Question: I'm trying to get and update the data (float) with two decimal places, for example. I have a text-box which allows user to input float number, I use one directive to convert into 2 decimal places:
'''
<input type="text" ng-model="data" name="data" smart-float />
app.directive('smartFloat', function() {
return {
require: 'ngModel',
link: function(scope, elm, attrs, ctrl) {
ctrl.$parsers.unshift(function(viewValue) {
var FLOAT_REGEXP = /^\-?\d+(\.\d+)?$/;
if (FLOAT_REGEXP.test(viewValue)) {
ctrl.$setValidity('float', true);
return parseFloat(Math.round(viewValue * 100) / 100).toFixed(2);
} else {
ctrl.$setValidity('float', false);
return undefined;
}
});
}
};
});
'''
This directive works okay get 2 decimal places on the model, the thing is I want to update back into the text-box, when user click on 'check' button, example:
if user input '1.345' on the text-box, then click check button, the value '1.35' should update back to the text-box:

Is there any way around?
I tried to trigger '$digest' loop in 'checkFn' using '$scope.$digest()' but it does not work out.
The <URL>
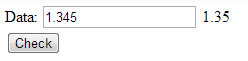
Answer: Angular direcitve code to allow only 2 decimal to be typed into text-box
<URL>
It update the text box value on the fly
'''
<div ng-controller="Controller">
<form name="form" class="css-form" novalidate>
<div>
Data:
<input type="text" ng-model="obj.data" name="data" smart-float value="obj.value" />
{{obj.data}}<br />
<button ng-click="checkFn(form)">Check</button>
<span ng-show="isError">
This is not a valid float number!</span>
</div>
</form>
</div>
'''
'''
app.directive('smartFloat', function() {
return {
require: 'ngModel',
link: function(scope, elm, attrs, ctrl) {
ctrl.$render = function () {
var value = ctrl.$viewValue || '';
elm.val(value);
}
ctrl.$parsers.unshift(function(viewValue) {
var FLOAT_REGEXP = /^\-?\d+(\.\d+)?$/;
if (FLOAT_REGEXP.test(viewValue)) {
ctrl.$setValidity('float', true);
return parseFloat(Math.round(viewValue * 100) / 100).toFixed(2);
} else {
ctrl.$setValidity('float', false);
return undefined;
}
});
elm.bind('keyup', function () {
scope.$apply(function () {
console.log(ctrl.$valid)
if(ctrl.$valid){
viewValue=ctrl.$viewValue || '';
ctrl.$setViewValue(parseFloat(Math.round(viewValue * 100) / 100).toFixed(2));
elm.val(ctrl.$viewValue);
}else{
ctrl.$viewValue=''
elm.val('');
}
});
});
}
};
});
'''